Question: Recently I converted my WP8 project to Windows Phone Silverlight 8.1. The project references some PCL utility library. Everything compiles and runs fine but I'm getting a lot of warning (underscored code) in the IDE
I also tried to create simple WP Silverlight 8.1 project which uses pcl library but i still have the same issue.
I'm using Visual Studio Ultimate 2013 Update 2 RC with Resharper 8.2 plugin.
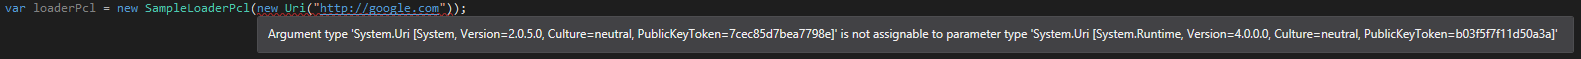
Answer: I've uninstalled Resharper and now warnings are gone, so it looks like plugin issue. They're working on new update (8.2.1)